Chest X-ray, PA view. Patient: 38 years old, sex F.
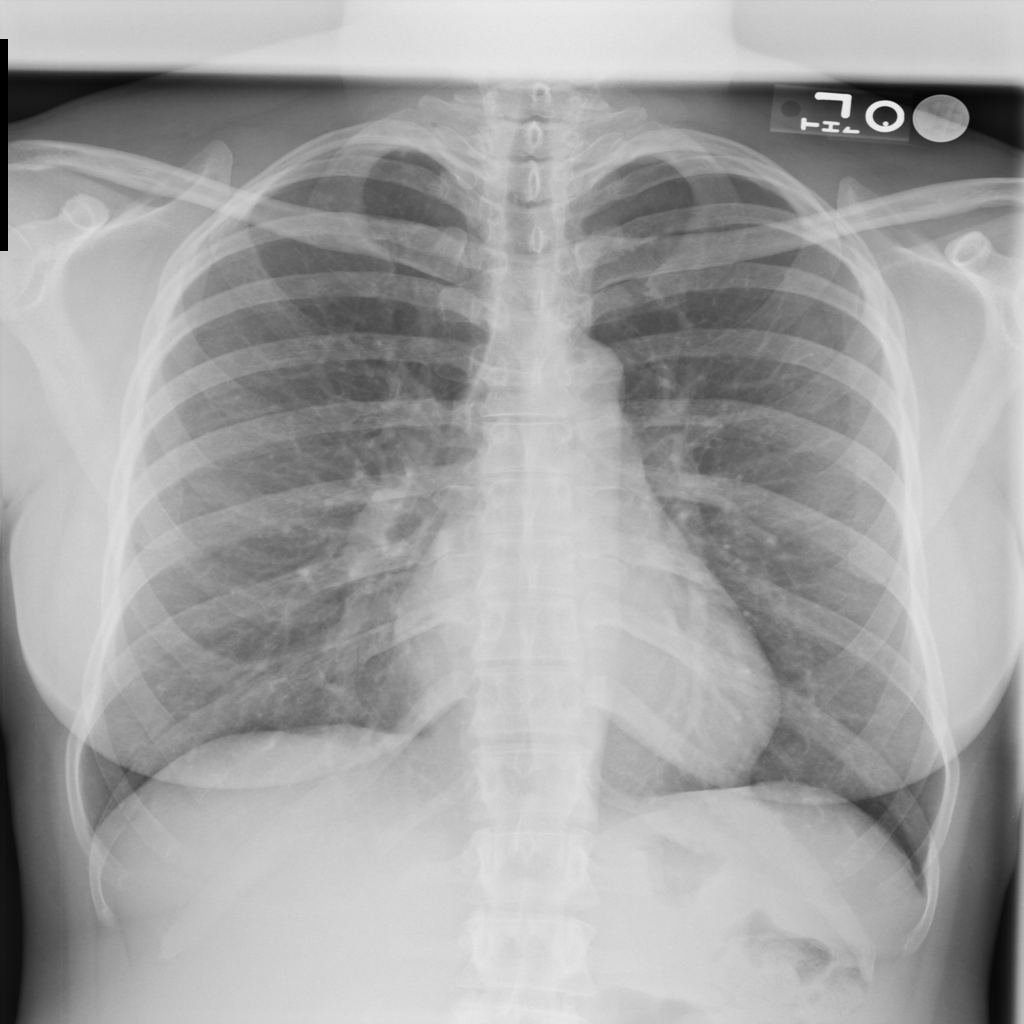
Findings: No Finding